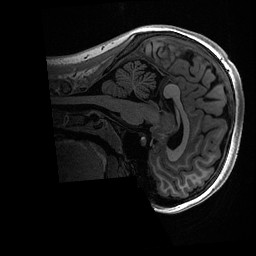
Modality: T1w
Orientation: sagittal
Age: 17
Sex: female
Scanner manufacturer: ge
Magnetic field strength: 3 T
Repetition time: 0.006952 s
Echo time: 0.00292 s